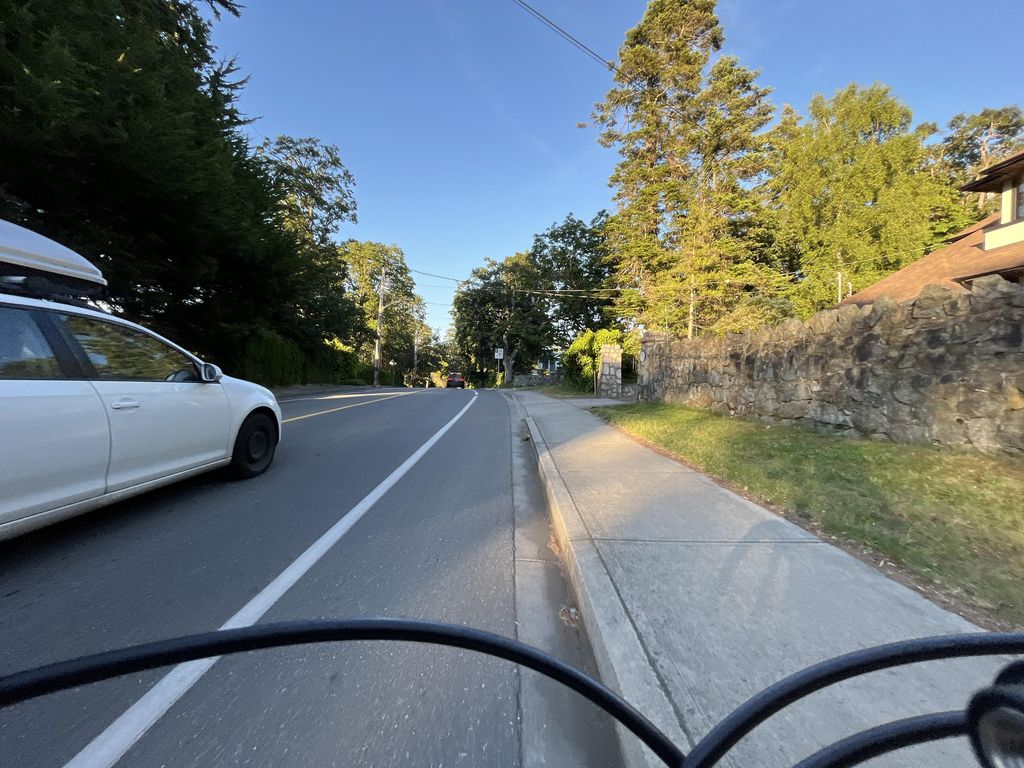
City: victoria